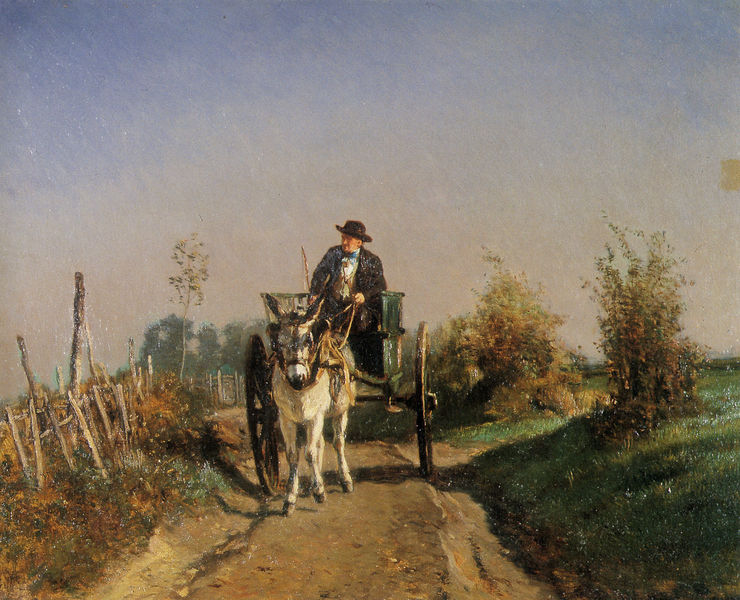
Titel: Un fermier dans sa charette, Ein Pächter in seinem Karren
Künstler: Constant Troyon
Standort: Le Mans
Institution: Musées du Mans
Schlagwörter: baum, blau, blätter, gemälde, himmel, mann, schatten, umhang, weiß, wolken, bäume, gelb, grün, landschaft, ocker, blume, blumen, braun, holz, hut, licht, schwarz, strasse, ölbild, blick, gras, tier, weg, wiese, zaun, beige, malerei, schleife, alt, anzug, mensch, steine, öl, birke, birken, erde, feld, felder, horizont, natur, regenhimmel, strauch, busch, büsche, gatter, gebüsch, pfad, sonne, sträucher, wiesen, boden, gold, mantel, ohren, rosa, wald, esel, karren, pferd, räder, hufe, zaumzeug, zügel, sommer, sitz, genrebild, acker, feldweg, furchen, schotter, lila, violett, latten, lattenzaun, einspänner, kutsche, speichen, rad, wagen, böschung, romantik, ölgemälde, dick, nahaufnahme, weste, bauer, wei, geschirr, kutscher, peitsche, deichsel, heiter, schimmel, maultier, entspannt, landschaftsbild, protagonist, halfter, wagenspuren, hohlweg, stämmchen, zugtier, licth, fahrt, gebüsche, fuhrwerk, heimkehr, lehmboden, heimweg, pferdekutsche, pferdewagen, kutschbock, gefährt, gerte, holzwagen, kutshce, holzpflöcke, gemäld, holzlatte, eselskarren, ügel, wede, transportwagen, ausgefahren, diffuses licht, fehlt was, gewitterlicht, kutschermantel, karl spitzweg, wagengespann, eselsfuhrwerk, landarzt, #esel, kaaren